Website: lowes
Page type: newsletter-management
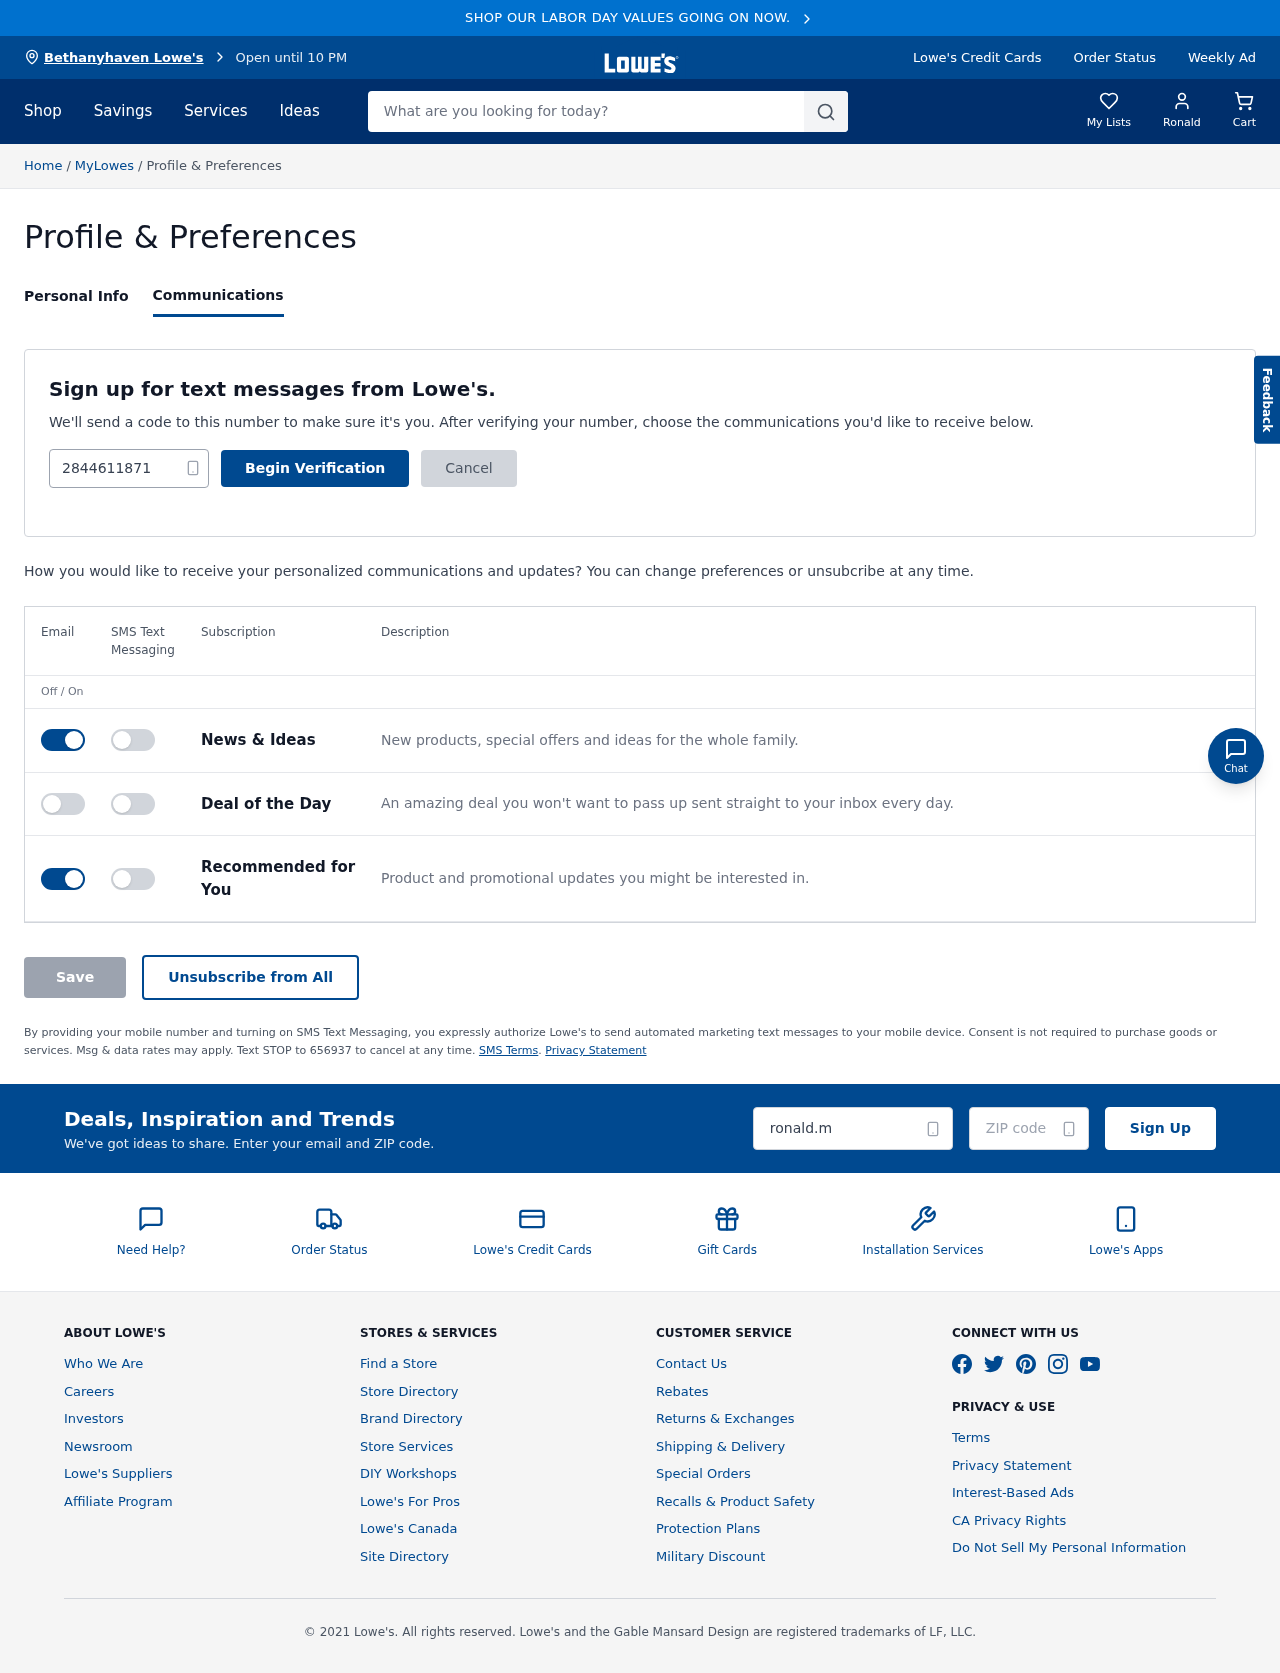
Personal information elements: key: PII_CITY
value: Bethanyhaven Lowe's
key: PII_EMAIL
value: ronald.mueller@hotmail.com
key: PII_FIRSTNAME
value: Ronald
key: PII_PHONE
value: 2844611871
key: PII_POSTCODE
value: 56929
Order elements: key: ORDER_NUM_ITEMS
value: Cart
Search elements: key: HEADER_SEARCH
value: What are you looking for today?